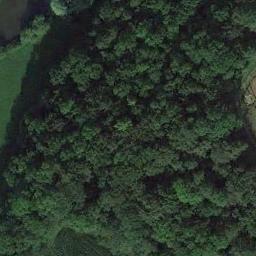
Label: forest